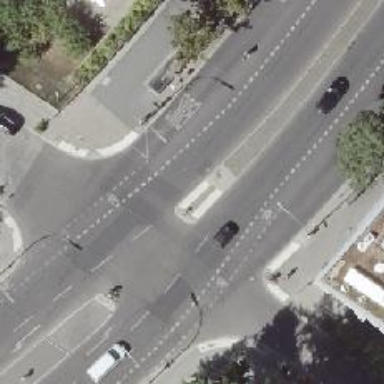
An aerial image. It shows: Footway that serves as traffic island.